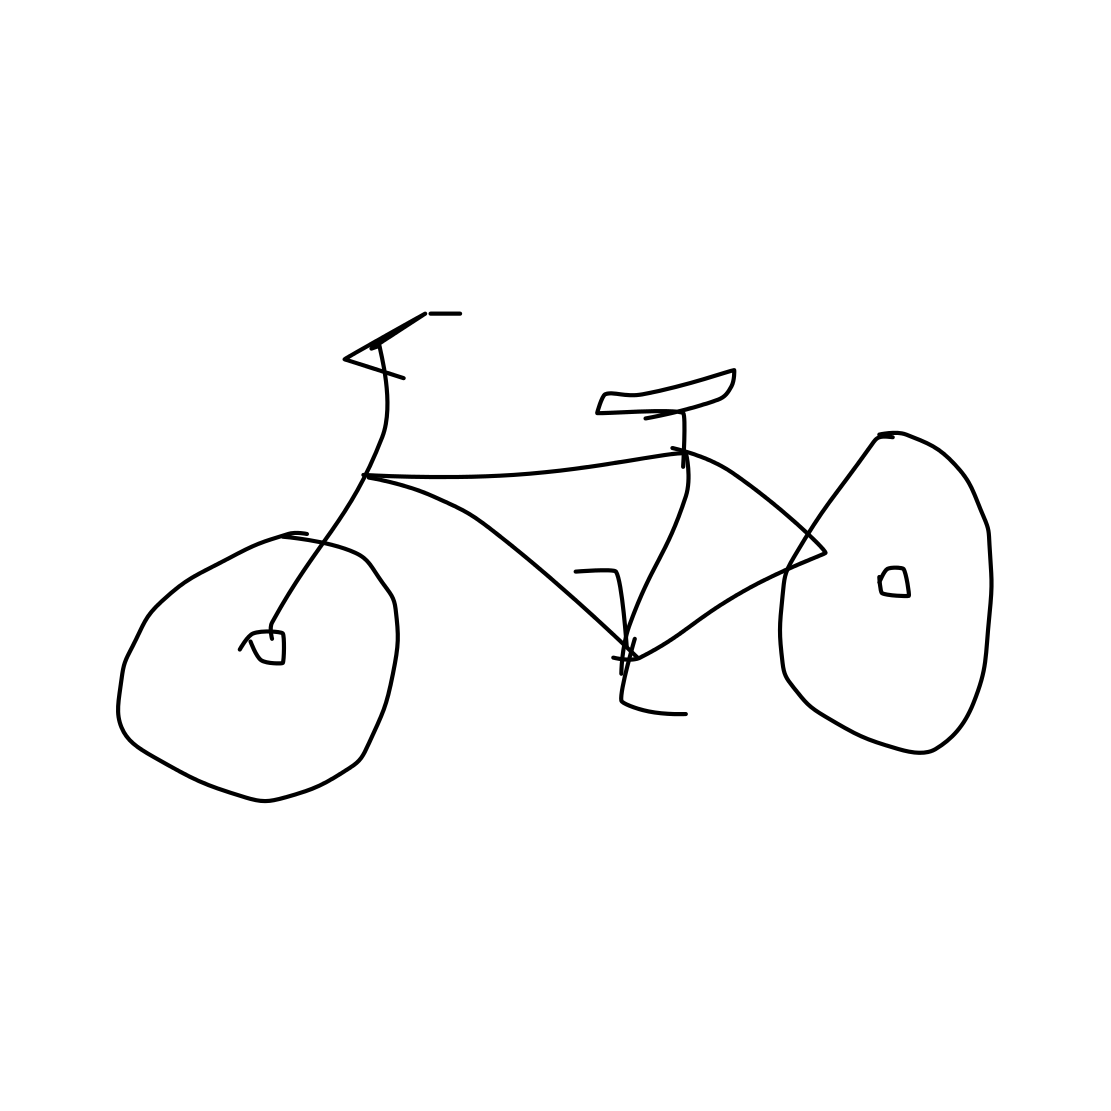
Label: bicycle